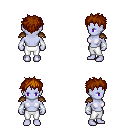
a pixel art fantasy rpg character, female body template, dark elf, purple skin, leather shoulder armor, white pants, brunette bedhead hairstyle, white cloth bracers, four views (front, back, left, right), 2x2 character sprite sheet, small pixel art, hard edges, no anti-aliasing